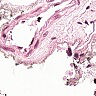
Metastatic tissue present: no